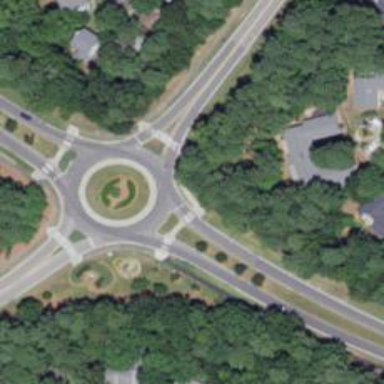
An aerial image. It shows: Tertiary road made of asphalt leading to roundabout junction.